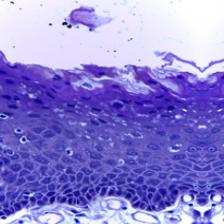
Diagnosis: Normal